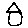
Label: house